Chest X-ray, PA view. Patient: 73 years old, sex M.
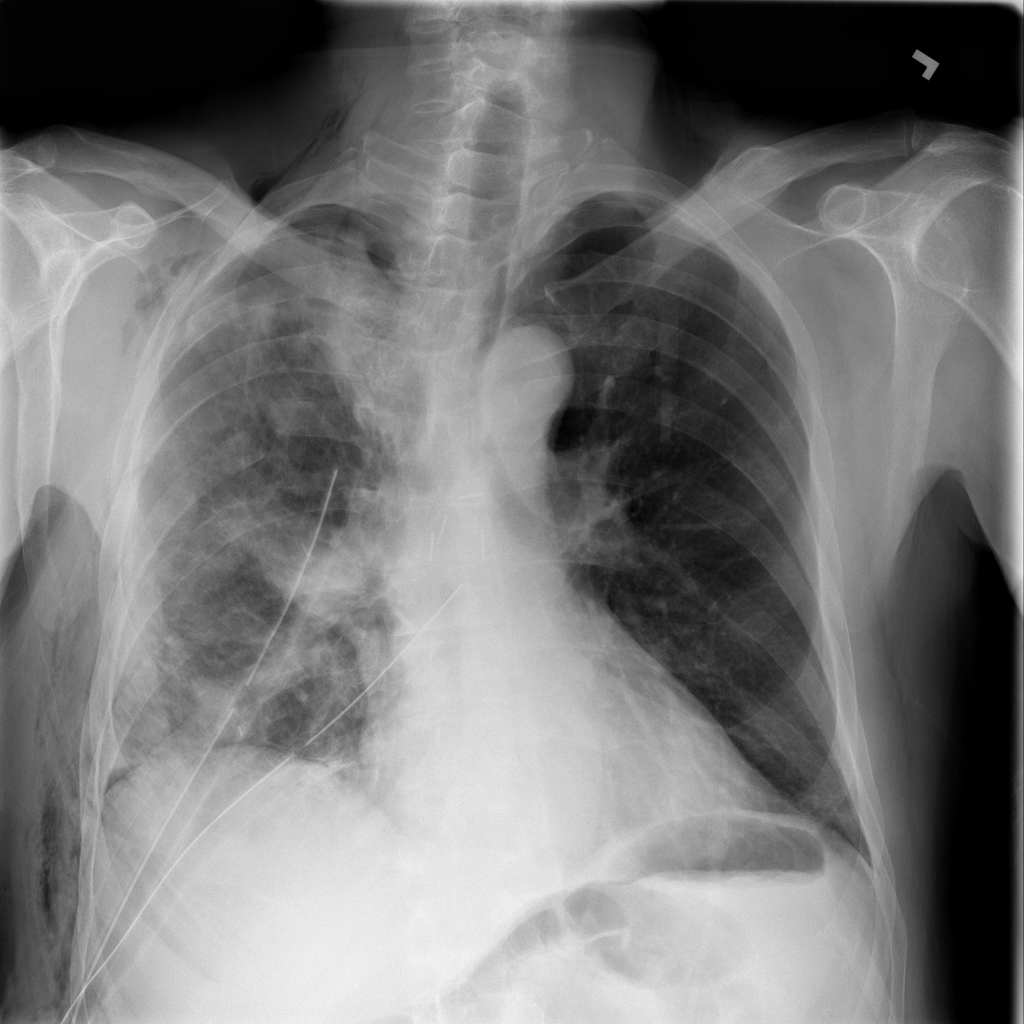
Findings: Emphysema, Pneumothorax